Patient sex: M
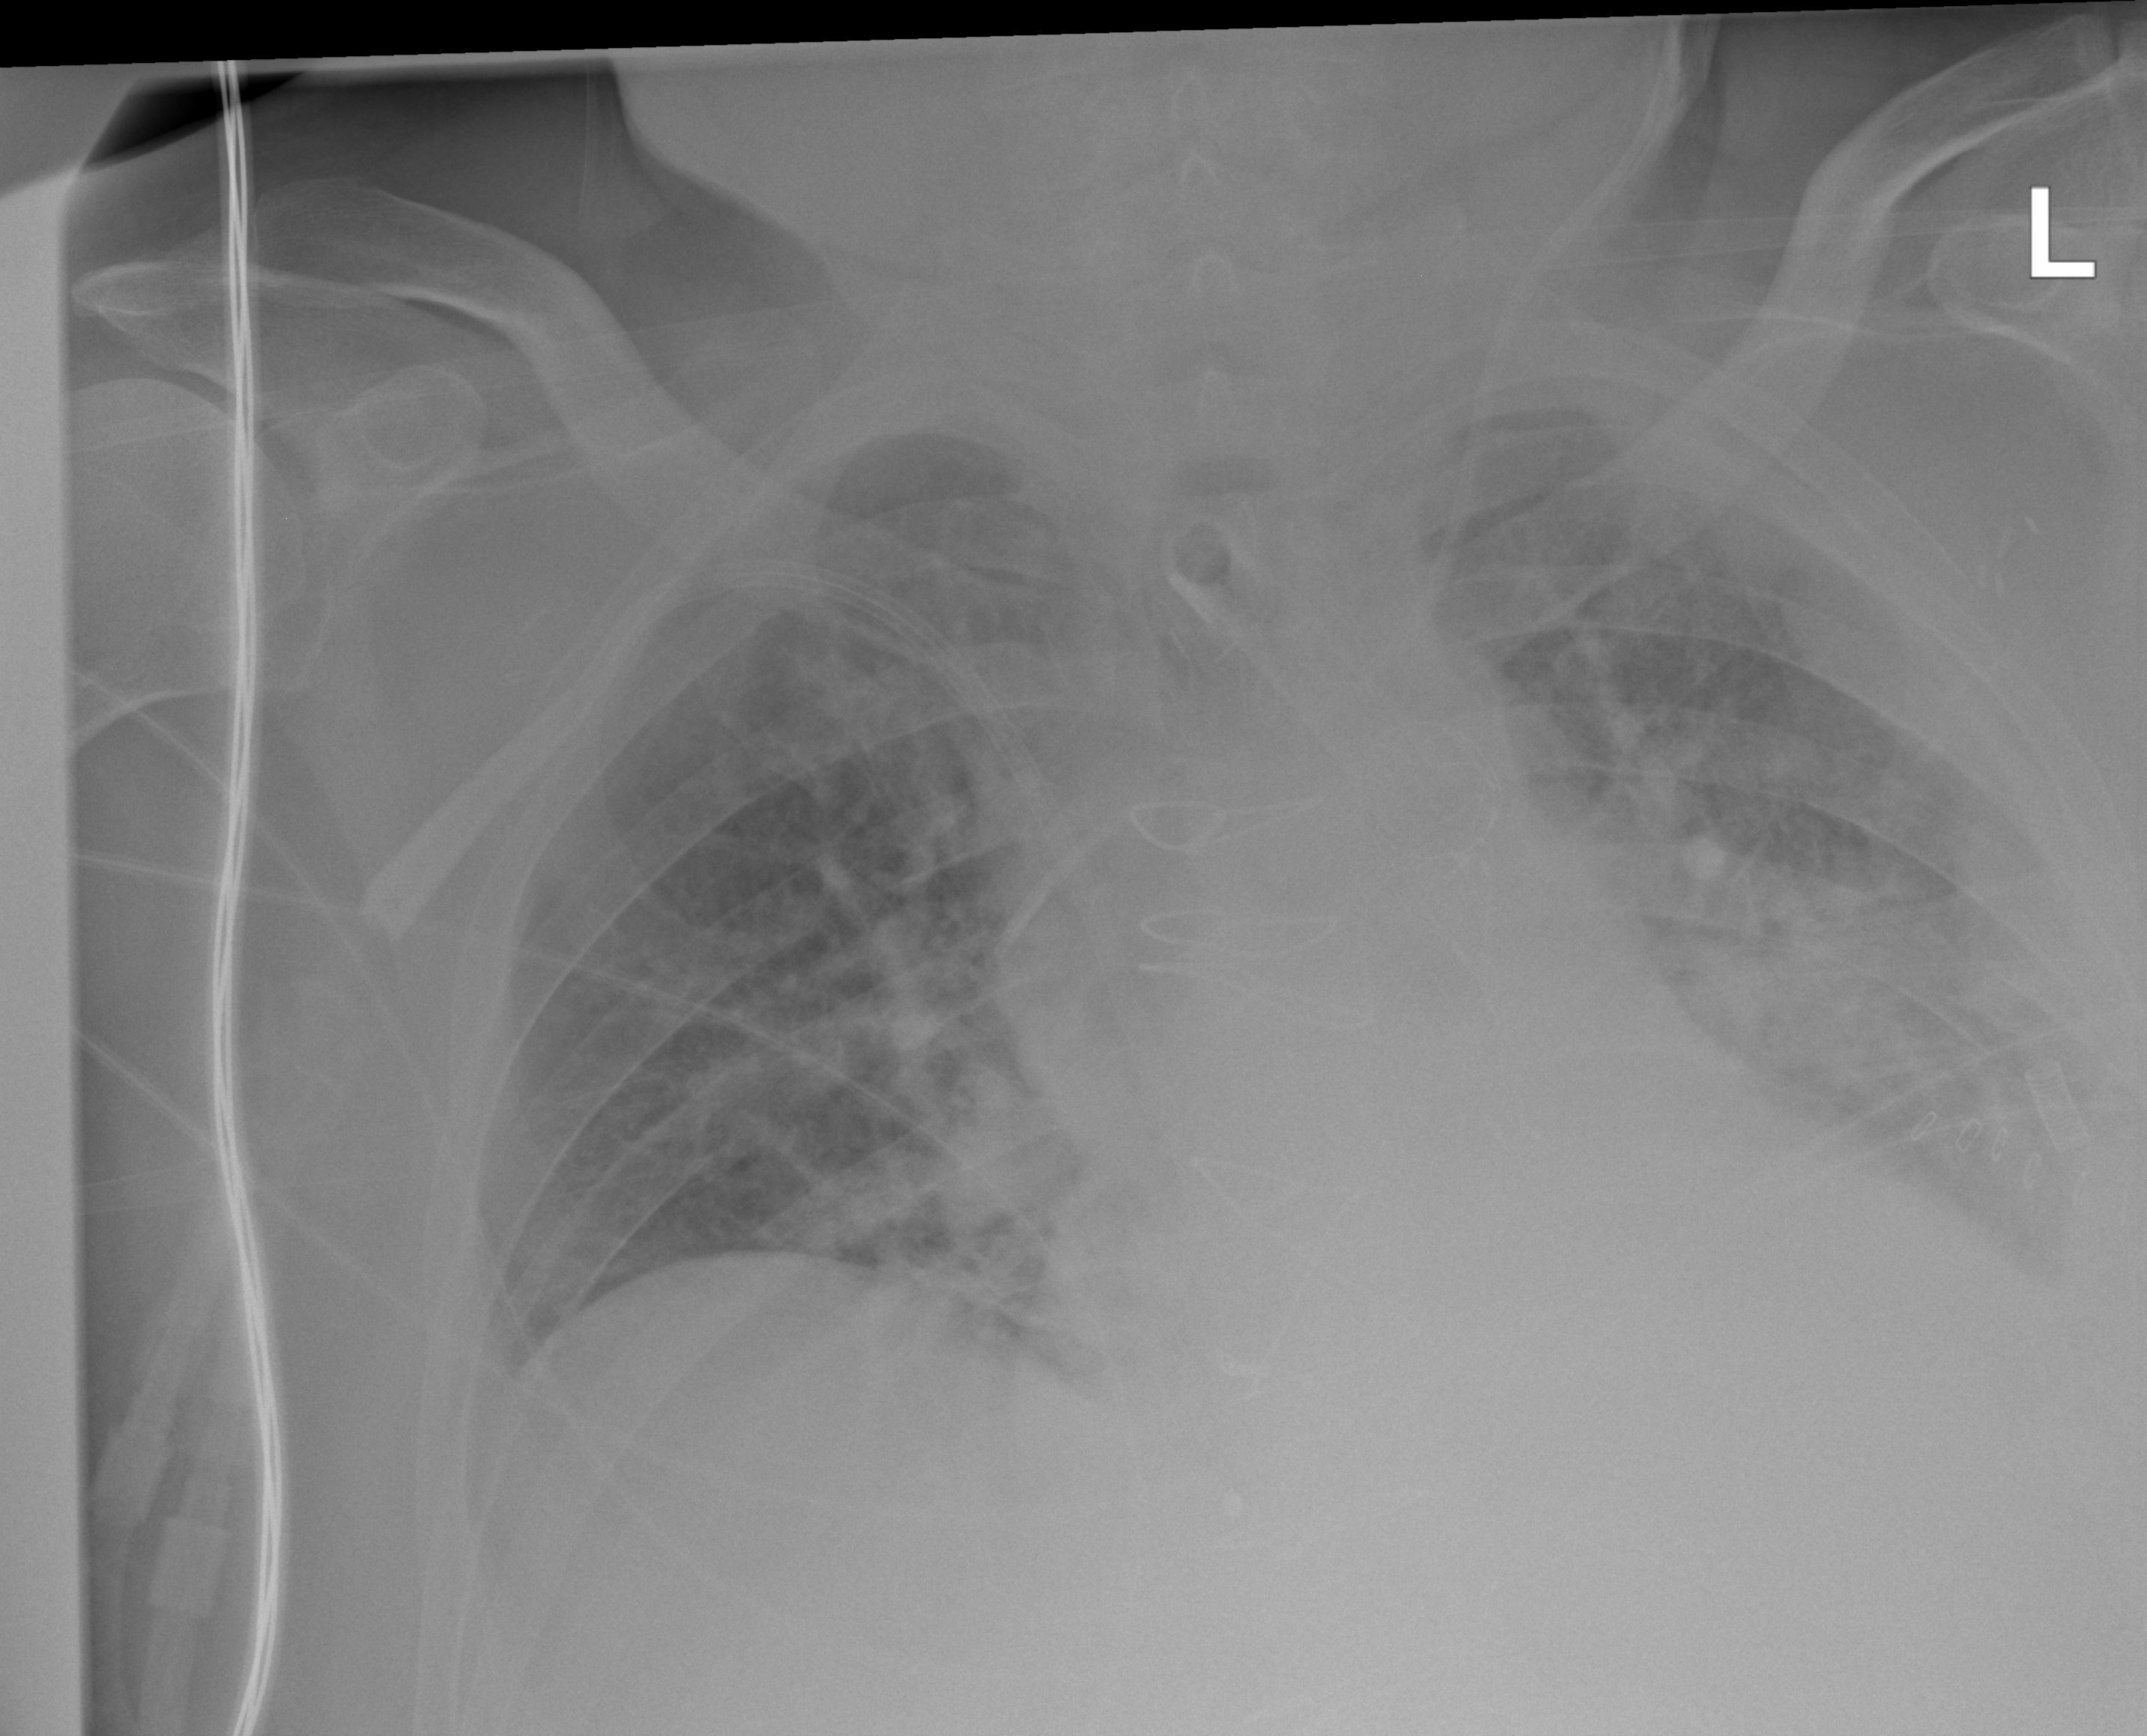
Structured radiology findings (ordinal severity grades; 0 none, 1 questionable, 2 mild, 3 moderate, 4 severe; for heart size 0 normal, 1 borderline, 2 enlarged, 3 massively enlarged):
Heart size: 2
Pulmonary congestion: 2
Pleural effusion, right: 0
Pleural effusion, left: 2
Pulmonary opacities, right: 2
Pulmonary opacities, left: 3
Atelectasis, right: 0
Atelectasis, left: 2